Question: My autocomplete field:
<URL>
What is the best way to make autocomplete field using jquery (With mySql or XML ?) and what is the reason ? How to minimize consumption of server resources ?
or

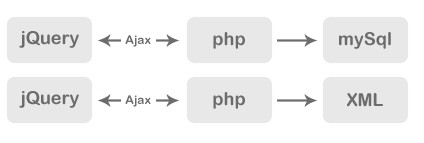
Answer: Access to database will be always faster than xml, maintain tasks are easier and it is more extensible.
Parsing XML is always resource consuming.
Regardless of which nodes you want to access, you have to read and parse the entire document.
If you were using it for reading some settings, I would suggest XML is a good option, caching it it would improve performance (this is something we do more commonly in .NET:
<URL>
But I think you're doing searches with the autocomplete, so it seems to me it's more inefficient the db.
As another user said in a stackoverflow question:
"XML is not a database. XML is a data interchange format, and using it as a database is generally an abuse."